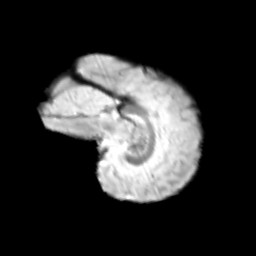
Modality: T2w
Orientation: sagittal
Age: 12
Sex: female
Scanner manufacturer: siemens
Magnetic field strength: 3 T
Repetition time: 3.8 s
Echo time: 0.07 s